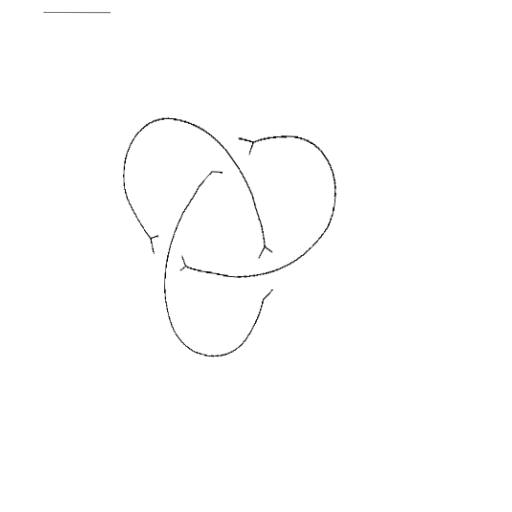
Crossing number: 3